Question:
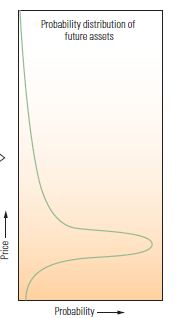
Answer: If you have the equation to the PDF, you can simply plot it for specified values of x. For example,
'''
pNormal=@(x)1/sqrt(2*pi)*exp(-(x.^2)/2);
x=linspace(-4,4,1e3);
plot(x,pNormal(x));
'''
'''
pLogNormal=@(mu,sigma,x)1./(x*sigma*sqrt(2*pi)).*exp(-((log(x)-mu)./(sqrt(2)*sigma)).^2);
x=linspace(0,10,1e3);
mu=0;sigma=1;
plot(x,pLogNormal(mu,sigma,x));
'''
You can vary 'sigma', 'mu' and 'x' according to your needs. The log-normal distribution is defined for 'x>0'.